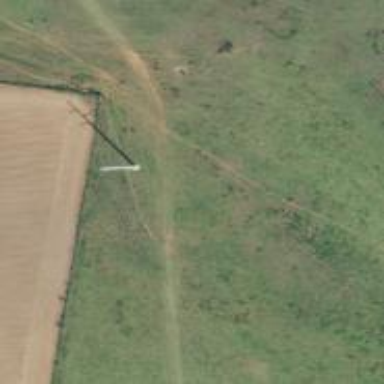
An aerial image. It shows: Power pole.